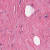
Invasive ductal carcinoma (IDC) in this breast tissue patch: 0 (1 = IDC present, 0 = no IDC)